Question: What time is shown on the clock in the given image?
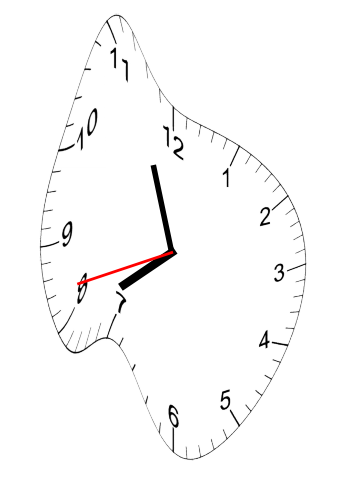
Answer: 07:56:42